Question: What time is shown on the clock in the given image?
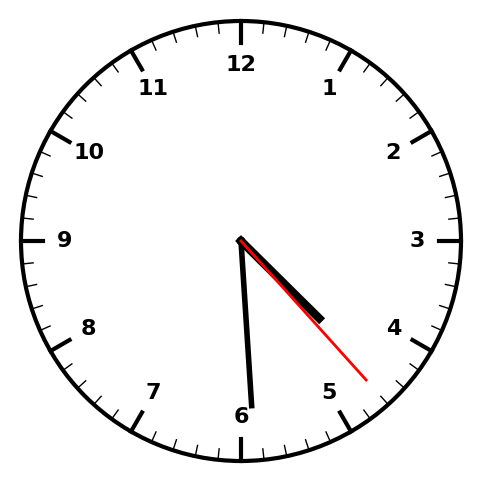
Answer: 04:29:23